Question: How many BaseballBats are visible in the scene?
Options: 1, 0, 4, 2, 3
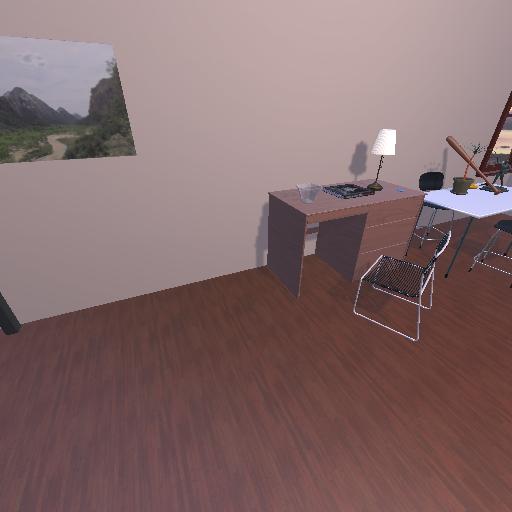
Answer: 1